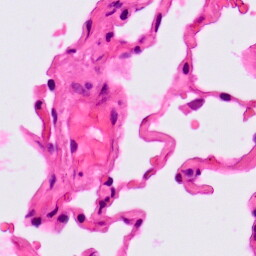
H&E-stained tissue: Lung